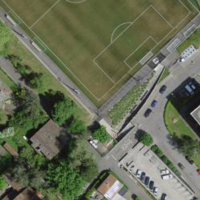
EUNIS habitat code: 54
Species observed at this site:
Symphoricarpos albus